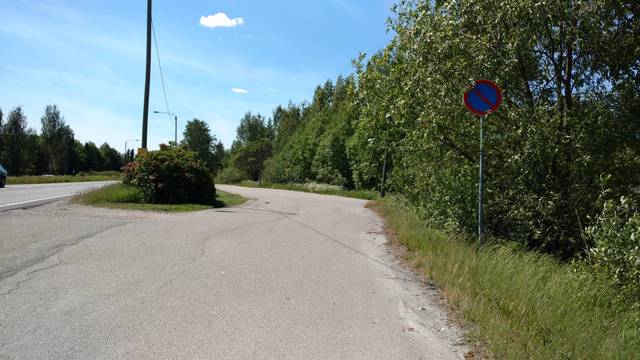
Region: Finland
Coordinates: 60.404, 23.149